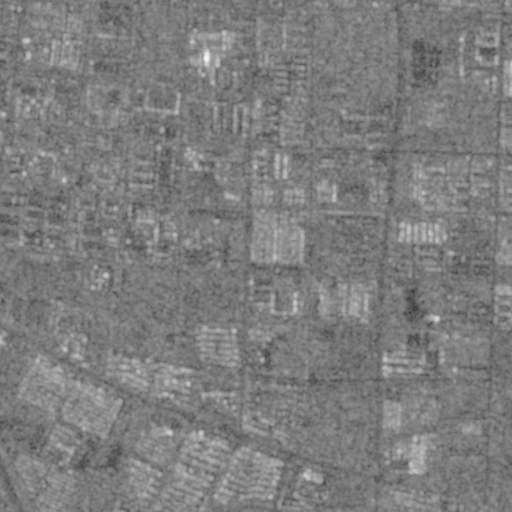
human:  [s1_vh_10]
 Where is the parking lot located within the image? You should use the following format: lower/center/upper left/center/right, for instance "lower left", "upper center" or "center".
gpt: The parking lot is located in the lower left of the image.
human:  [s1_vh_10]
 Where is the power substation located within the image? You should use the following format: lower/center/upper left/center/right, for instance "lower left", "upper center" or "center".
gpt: The power substation is located in the upper left of the image.
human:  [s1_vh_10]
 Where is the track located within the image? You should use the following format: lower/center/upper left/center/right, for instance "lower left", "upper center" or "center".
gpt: The track is located in the upper left of the image.
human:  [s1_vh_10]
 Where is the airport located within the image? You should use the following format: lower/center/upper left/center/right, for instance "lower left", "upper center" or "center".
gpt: There is no airport in the image.

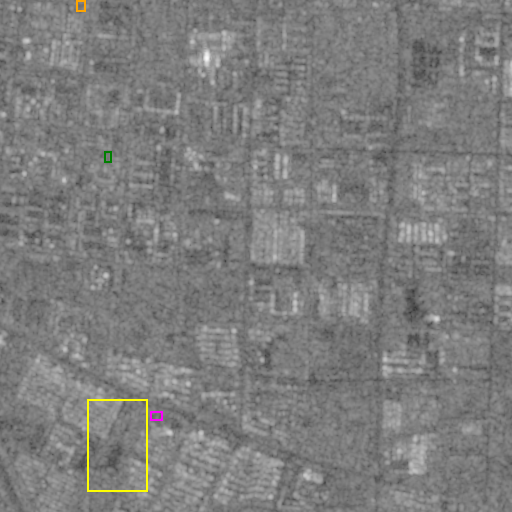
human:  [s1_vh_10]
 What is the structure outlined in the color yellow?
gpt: The structure outlined in yellow is a park.
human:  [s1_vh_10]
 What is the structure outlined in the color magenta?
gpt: The structure outlined in magenta is a parking lot.
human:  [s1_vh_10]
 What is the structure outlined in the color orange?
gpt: The structure outlined in orange is a power substation.
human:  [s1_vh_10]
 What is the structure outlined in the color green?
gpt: The structure outlined in green is a track.
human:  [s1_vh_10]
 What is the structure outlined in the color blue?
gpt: There is no blue outline.